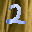
Label: 2